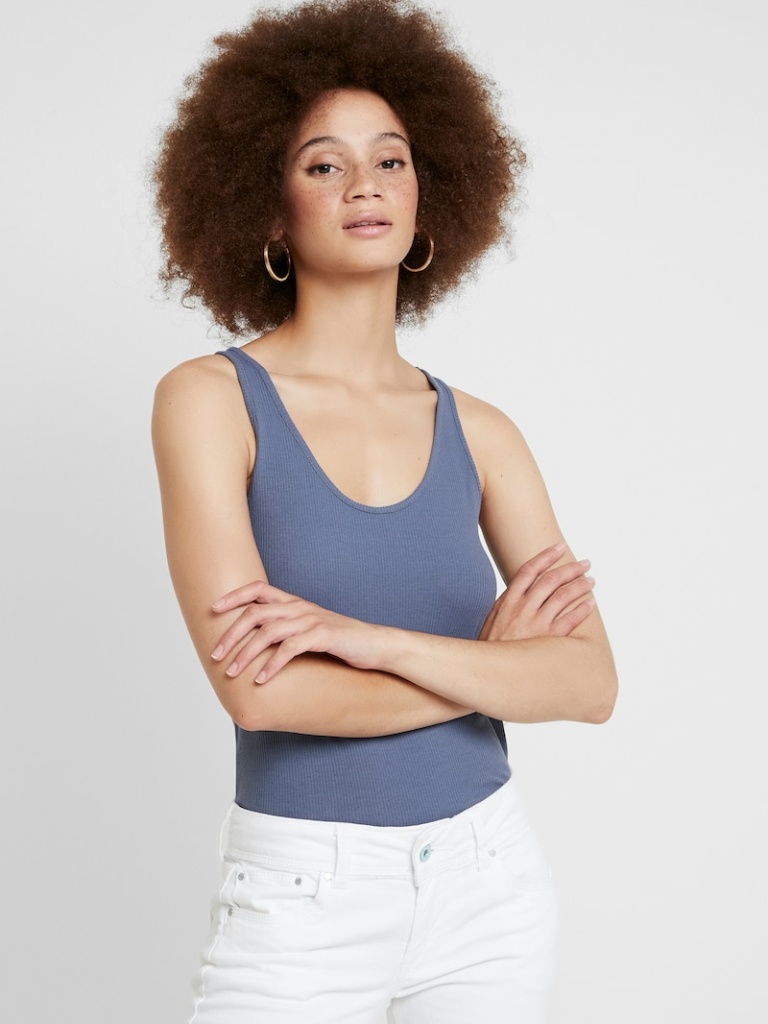
cotton tight sleeveless hip length Fully Tucked in scoop tank